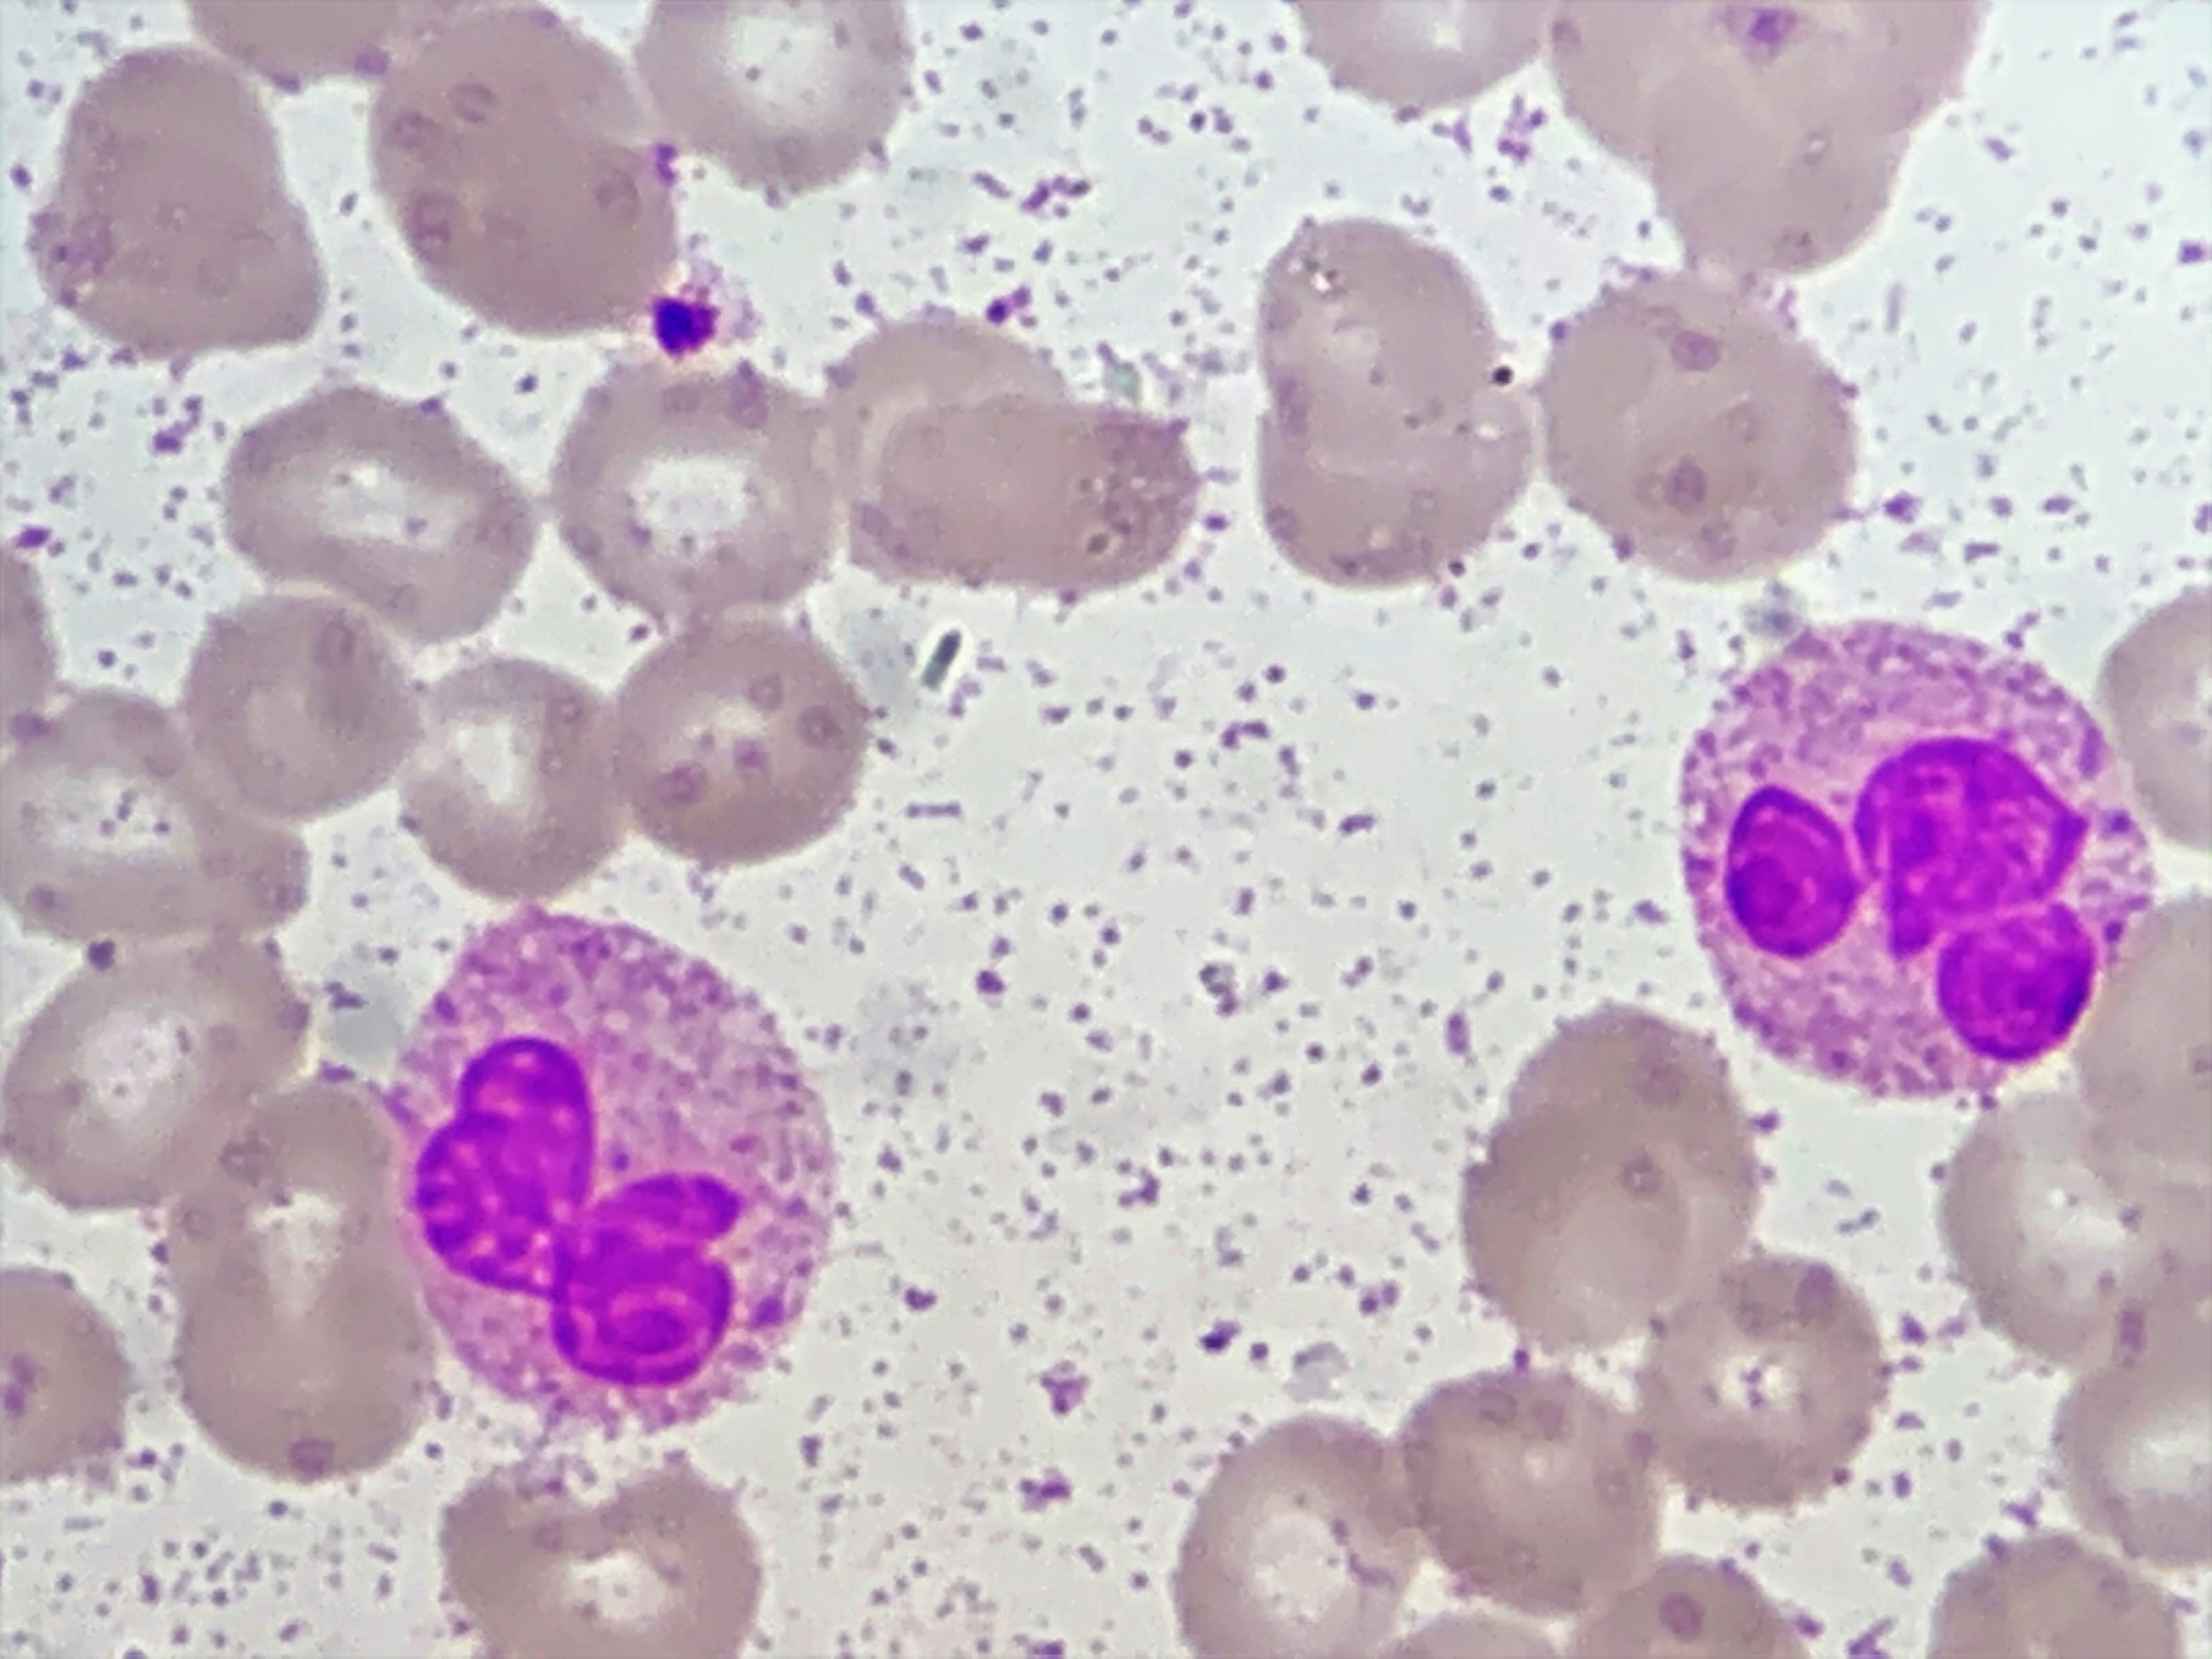
Cell type: NEUTROPHILS